Field crop: maize
Growth stage: 1
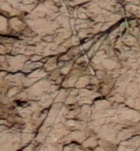
Species: lolium